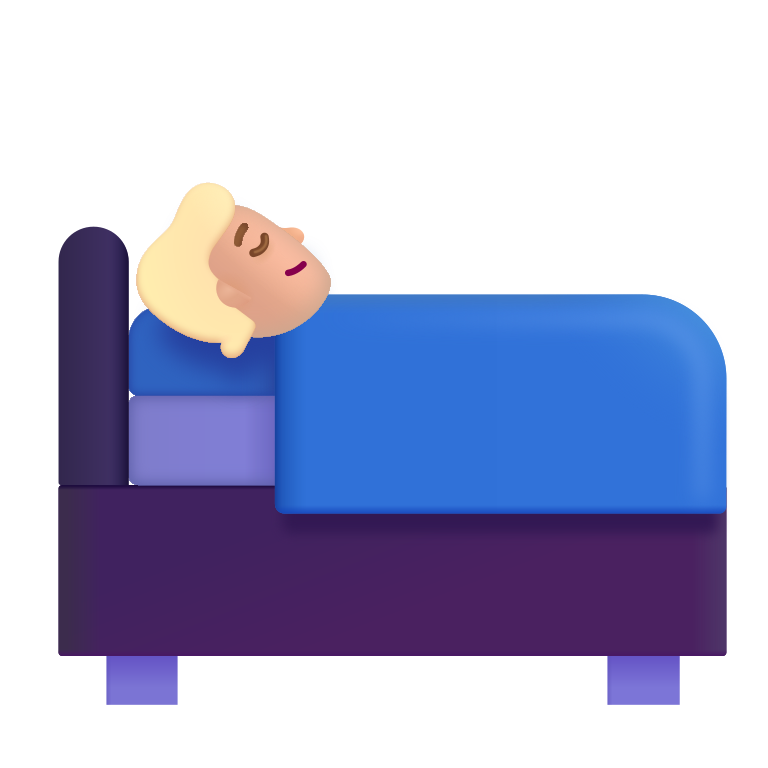
person in bed color  light